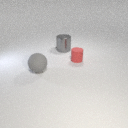
small red rubber cylinder to the right of large gray rubber sphere